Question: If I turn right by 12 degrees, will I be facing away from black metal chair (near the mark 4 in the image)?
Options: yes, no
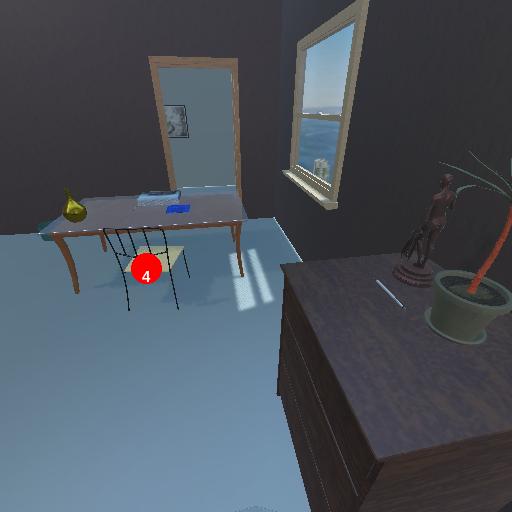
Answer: yes